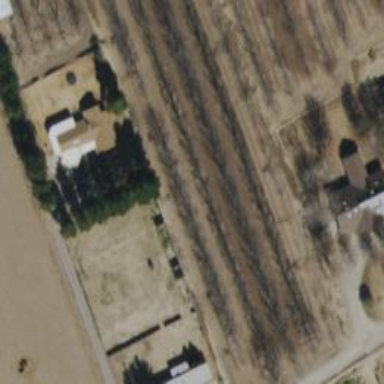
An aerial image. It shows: Orchard.